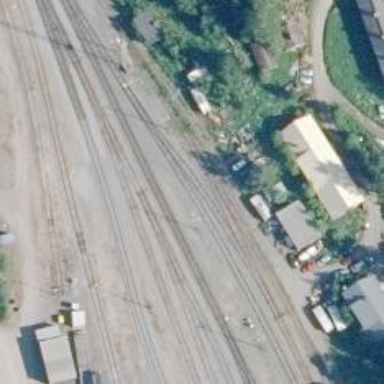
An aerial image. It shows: Rail track of class B1.